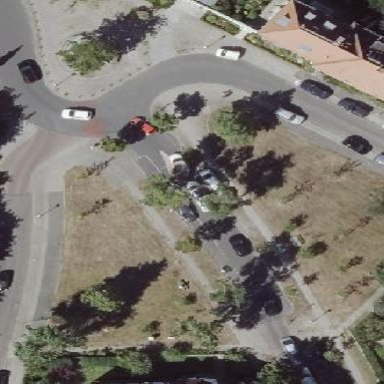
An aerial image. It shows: Square.